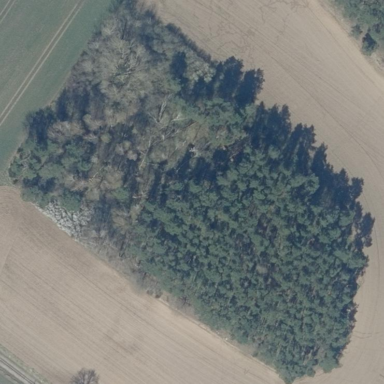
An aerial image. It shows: Forest area.